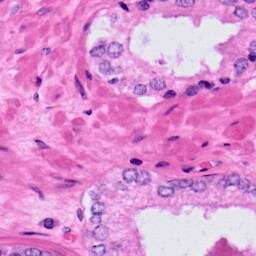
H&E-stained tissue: Prostate